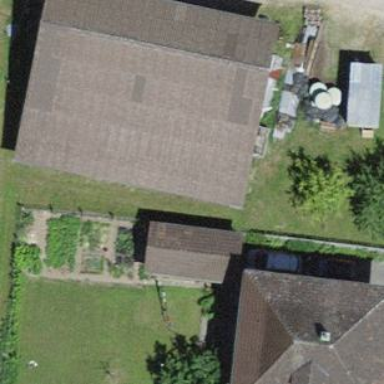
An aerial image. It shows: Barn.